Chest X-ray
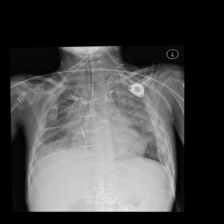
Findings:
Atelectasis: negative
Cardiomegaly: negative
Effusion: positive
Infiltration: negative
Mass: negative
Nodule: negative
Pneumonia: negative
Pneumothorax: negative
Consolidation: negative
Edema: negative
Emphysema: negative
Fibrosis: negative
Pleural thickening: positive
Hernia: negative